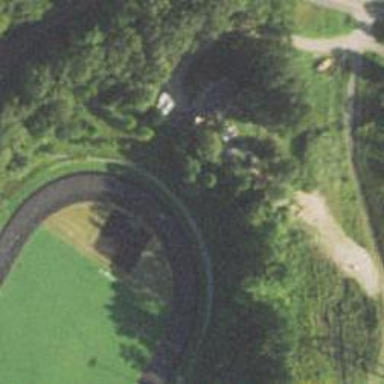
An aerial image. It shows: Track in leisure land.